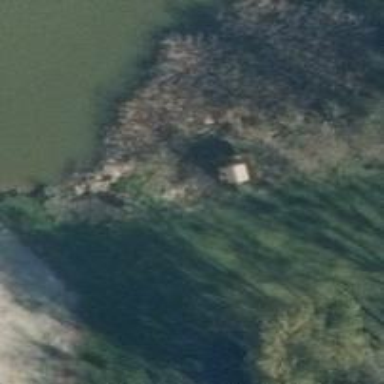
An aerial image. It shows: Bird hide located in leisure land.